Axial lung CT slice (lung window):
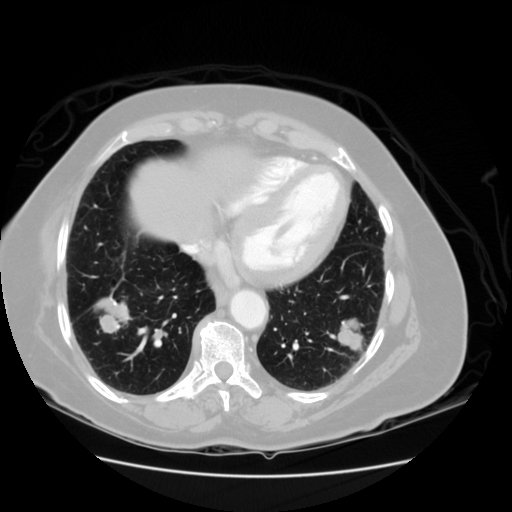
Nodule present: yes
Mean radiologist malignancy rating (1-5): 5